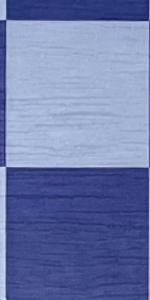
Label: Empty